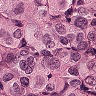
Metastatic tissue present: yes